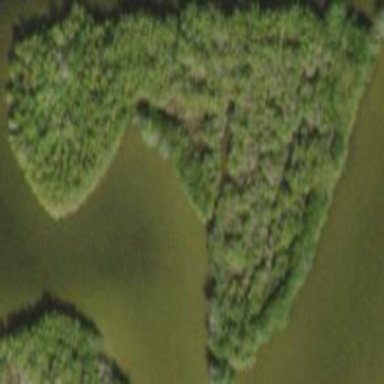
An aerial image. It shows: Beautiful mangrove wetland area.